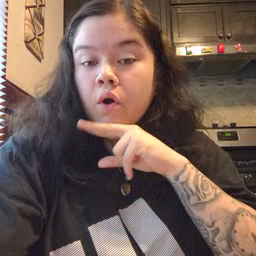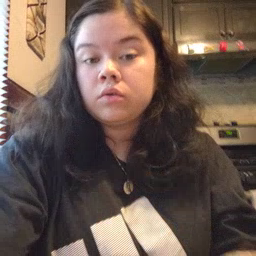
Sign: frog